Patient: sex F, age 36
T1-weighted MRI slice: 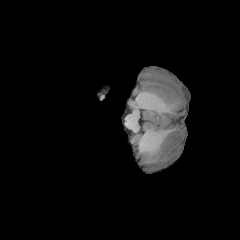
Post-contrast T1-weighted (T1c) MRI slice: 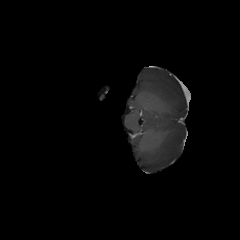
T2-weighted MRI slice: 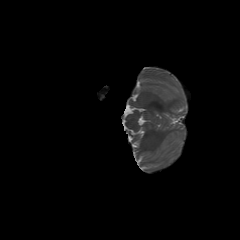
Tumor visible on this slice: no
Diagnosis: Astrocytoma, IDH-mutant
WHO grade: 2